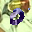
Label: 0